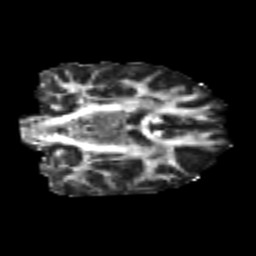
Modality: FA
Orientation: coronal
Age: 21
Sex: male
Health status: healthy
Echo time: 0.074 s